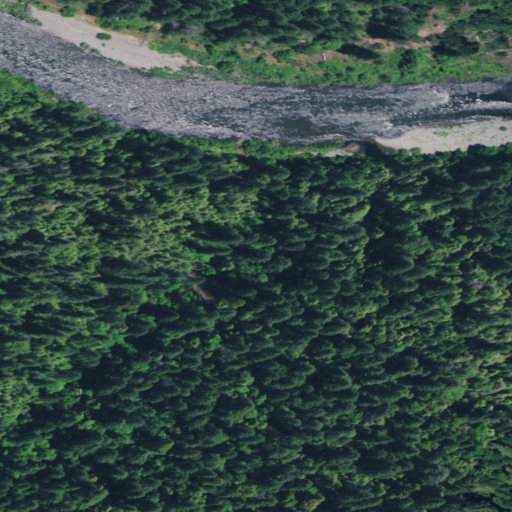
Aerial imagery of valley in Oregon named Long Gulch containing evergreen forest, grassland, mixed forest, herbaceous wetlands, and open water